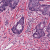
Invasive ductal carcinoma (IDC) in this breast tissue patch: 1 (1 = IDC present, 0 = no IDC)